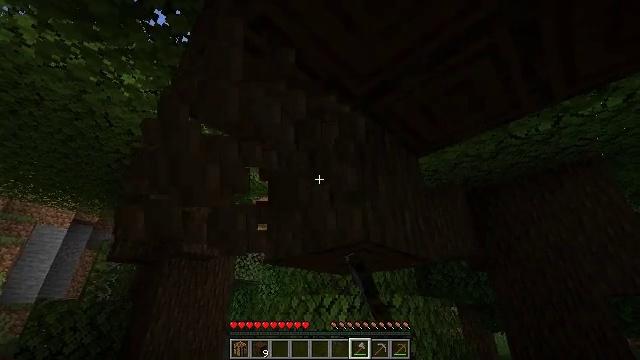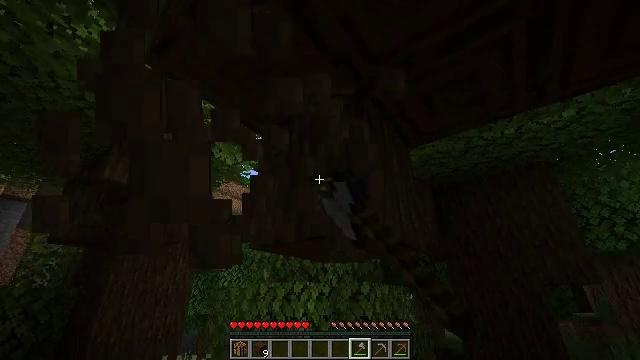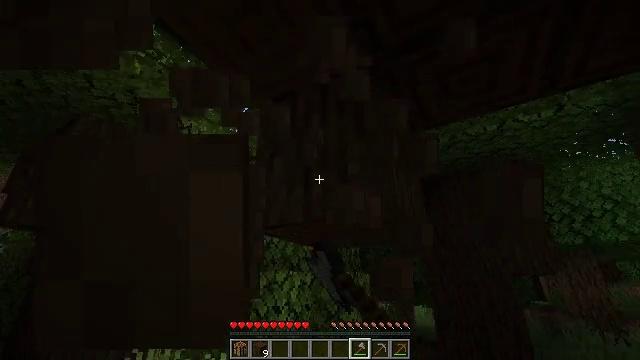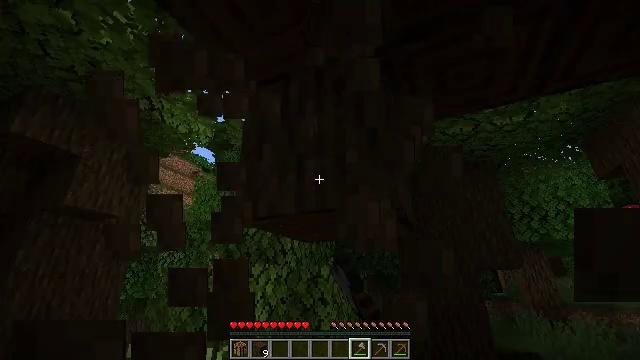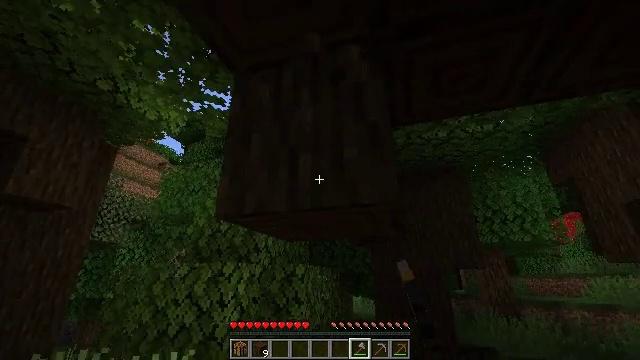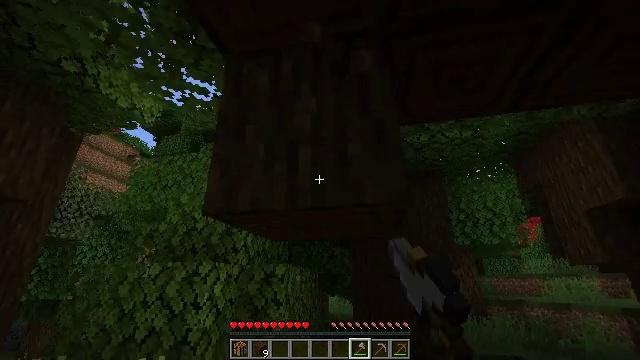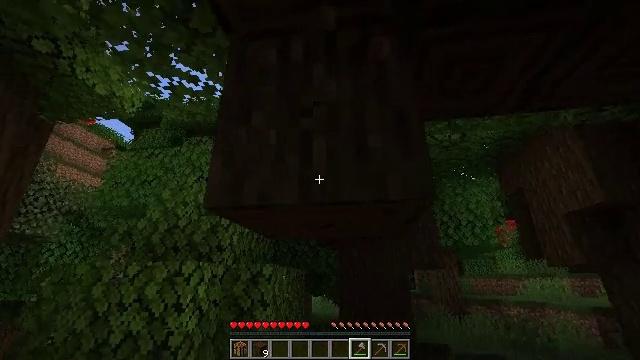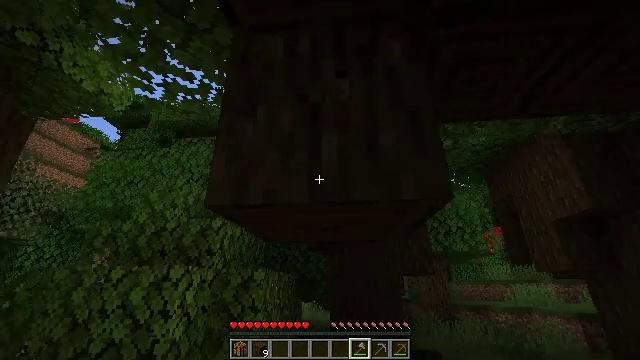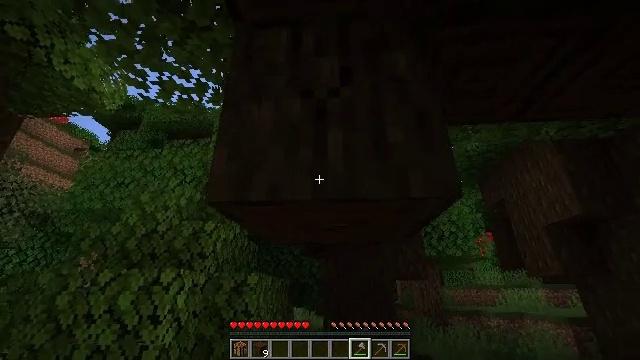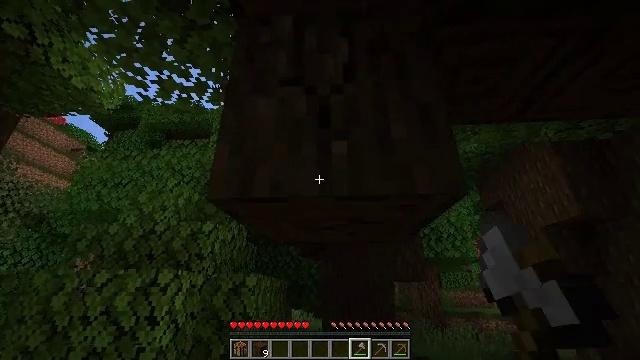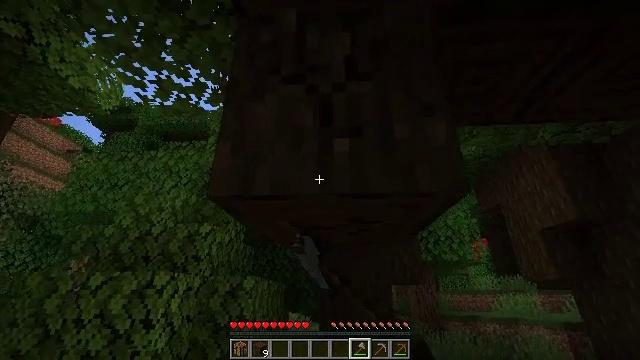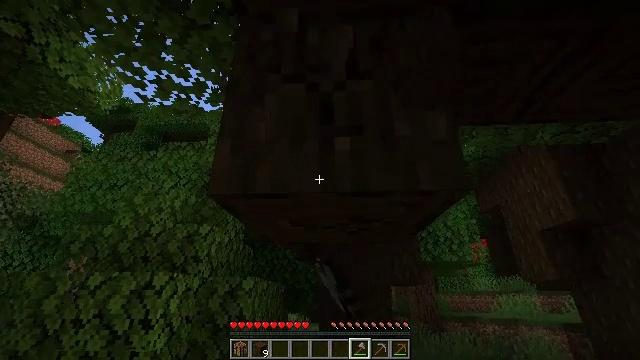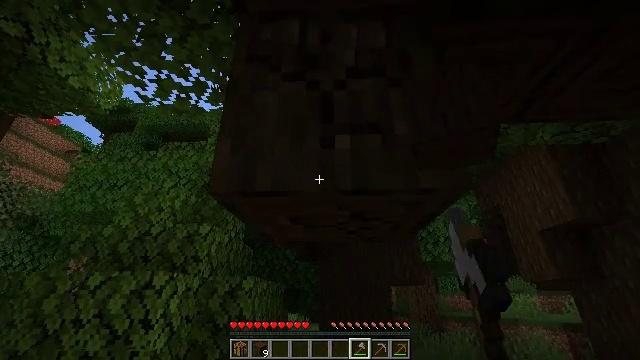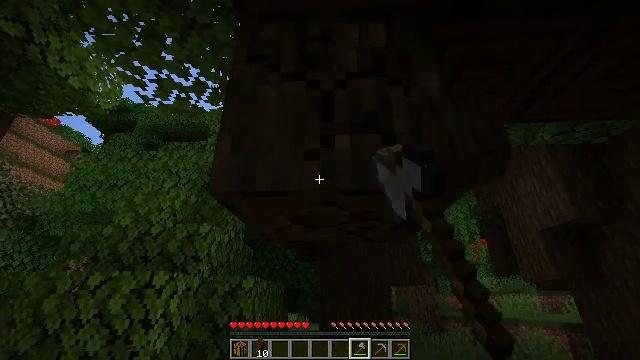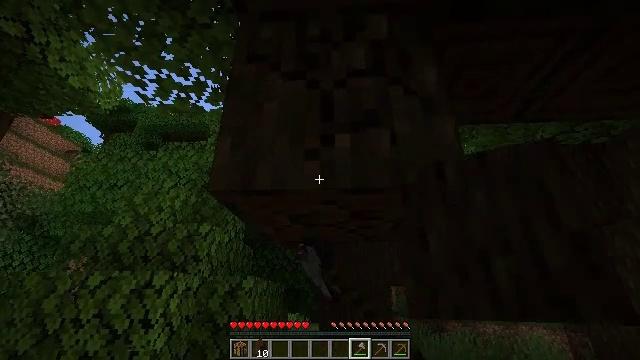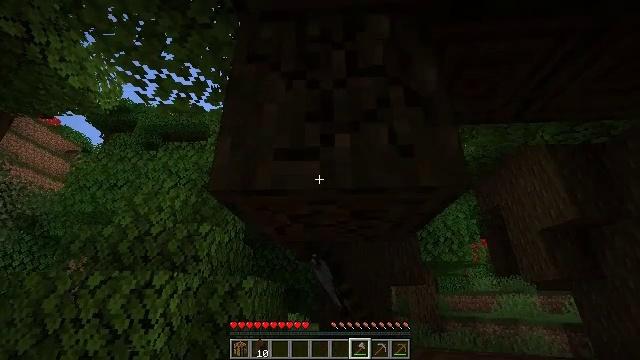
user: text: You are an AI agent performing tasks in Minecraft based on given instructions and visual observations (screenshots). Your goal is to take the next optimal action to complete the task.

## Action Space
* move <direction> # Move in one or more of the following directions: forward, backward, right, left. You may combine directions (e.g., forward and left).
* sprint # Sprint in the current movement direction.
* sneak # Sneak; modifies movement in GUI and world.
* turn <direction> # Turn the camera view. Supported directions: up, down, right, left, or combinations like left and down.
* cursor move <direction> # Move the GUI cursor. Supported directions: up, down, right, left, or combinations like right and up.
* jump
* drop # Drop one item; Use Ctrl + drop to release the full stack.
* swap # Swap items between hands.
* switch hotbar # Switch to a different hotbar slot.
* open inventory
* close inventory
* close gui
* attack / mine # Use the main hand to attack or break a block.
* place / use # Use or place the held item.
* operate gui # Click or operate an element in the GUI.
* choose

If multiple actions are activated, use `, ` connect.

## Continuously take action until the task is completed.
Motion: motion action
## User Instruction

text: Break the dark oak log in the forest.
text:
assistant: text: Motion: move forward and move left, turn right and down, attack / mine
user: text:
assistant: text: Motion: move forward and move left, turn right and down, attack / mine
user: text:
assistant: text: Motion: move forward and move left, turn right and down, attack / mine
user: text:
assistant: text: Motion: move forward and move left, turn right, attack / mine
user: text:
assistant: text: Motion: move forward and move left, turn right, attack / mine
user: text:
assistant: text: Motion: turn right, attack / mine
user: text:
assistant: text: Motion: turn right and up, attack / mine
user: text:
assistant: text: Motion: turn right, attack / mine
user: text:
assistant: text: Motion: attack / mine
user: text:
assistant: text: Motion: attack / mine
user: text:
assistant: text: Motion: attack / mine
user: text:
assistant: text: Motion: attack / mine
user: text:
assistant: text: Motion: attack / mine
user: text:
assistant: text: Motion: attack / mine
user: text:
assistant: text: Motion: attack / mine
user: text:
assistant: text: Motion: attack / mine
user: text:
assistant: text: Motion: attack / mine
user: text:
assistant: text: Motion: attack / mine
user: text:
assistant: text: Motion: attack / mine
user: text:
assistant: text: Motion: attack / mine
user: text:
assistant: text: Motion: turn left and up, attack / mine
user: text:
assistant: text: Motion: move back, turn left and up, attack / mine
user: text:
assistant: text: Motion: move back, turn left and up, attack / mine
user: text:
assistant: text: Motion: move back, turn up, attack / mine
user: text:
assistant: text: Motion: move back, turn up, attack / mine
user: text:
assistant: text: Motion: attack / mine
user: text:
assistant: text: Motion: attack / mine
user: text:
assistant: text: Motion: attack / mine
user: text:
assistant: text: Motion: attack / mine
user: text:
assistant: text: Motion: attack / mine